Question: I've got a script that creates a great mobile friendly menu.
I'd like to position some text next to the toggle button.
Not sure where to start, I've tried to add the text before and after the nav tag. Struggling to figure out how to position the text inside the nav

'''
[JSFiddle Code][2]
'''
<URL>
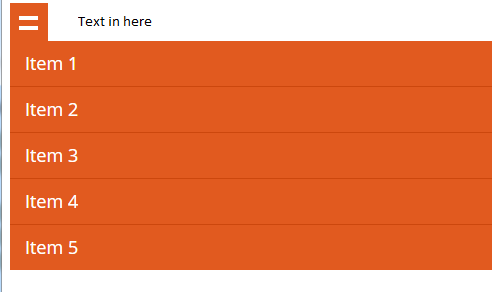
Answer: '''
<nav id="nav" role="navigation">
<a href="#nav" title="Show navigation">Show navigation</a>
<a href="#" title="Hide navigation">Hide navigation</a>
<ul class="clearfix">
<li><a href="http://www.google.co.uk" target="new">Item 1</a></li>
<li><a href="#">Item 2</a></li>
<li><a href="#">Item 3</a></li>
<li><a href="#">Item 4</a></li>
<li><a href="#">Item 5</a></li>
</ul>
<div class="text-style">
Text here
</div>
</nav>
'''
CSS
'''
.text-style {
position: absolute;
top: 7px;
left: 45px;
}
a {
text-decoration: none;
}
ul, li {
list-style: none;
margin: 0;
padding: 0;
}
#nav {
width: 60em; /* 1000 */
font-family: 'Open Sans', sans-serif;
font-weight: 400;
position: absolute;
top: 25%;
left: 50%;
margin-left: -30em; /* 30 480 */
}
#nav > a {
display: none;
}
#nav li {
position: relative;
}
#nav li a {
color: #fff;
display: block;
}
#nav li a:active {
background-color: #c00 !important;
}
#nav span:after {
width: 0;
height: 0;
border: 0.313em solid transparent; /* 5 */
border-bottom: none;
border-top-color: #efa585;
content: '';
vertical-align: middle;
display: inline-block;
position: relative;
right: -0.313em; /* 5 */
}
/* first level */
#nav > ul {
height: 3.75em; /* 60 */
background-color: #e15a1f;
}
#nav > ul > li {
width: 25%;
height: 100%;
float: left;
}
#nav > ul > li > a {
height: 100%;
font-size: 1.5em; /* 24 */
line-height: 2.5em; /* 60 (24) */
text-align: center;
}
#nav > ul > li:not( :last-child ) > a {
border-right: 1px solid #cc470d;
}
#nav > ul > li:hover > a, #nav > ul:not( :hover ) > li.active > a {
background-color: #cc470d;
}
/* second level */
#nav li ul {
background-color: #cc470d;
display: none;
position: absolute;
top: 100%;
}
#nav li:hover ul {
display: block;
left: 0;
right: 0;
}
#nav li:not( :first-child ):hover ul {
left: -1px;
}
#nav li ul a {
font-size: 1.25em; /* 20 */
border-top: 1px solid #e15a1f;
padding: 0.75em; /* 15 (20) */
}
#nav li ul li a:hover, #nav li ul:not( :hover ) li.active a {
background-color: #e15a1f;
}
@media only screen and ( max-width: 62.5em ) /* 1000 */ {
#nav {
width: 100%;
position: static;
margin: 0;
}
}
@media only screen and ( max-width: 40em ) /* 640 */ {
html {
font-size: 75%; /* 12 */
}
#nav {
position: relative;
top: auto;
left: auto;
}
#nav > a {
width: 3.125em; /* 50 */
height: 3.125em; /* 50 */
text-align: left;
text-indent: -9999px;
background-color: #e15a1f;
position: relative;
}
#nav > a:before, #nav > a:after {
position: absolute;
border: 2px solid #fff;
top: 35%;
left: 25%;
right: 25%;
content: '';
}
#nav > a:after {
top: 60%;
}
#nav:not( :target ) > a:first-of-type, #nav:target > a:last-of-type {
display: block;
}
/* first level */
#nav > ul {
height: auto;
display: none;
position: absolute;
left: 0;
right: 0;
}
#nav:target > ul {
display: block;
}
#nav > ul > li {
width: 100%;
float: none;
}
#nav > ul > li > a {
height: auto;
text-align: left;
padding: 0 0.833em; /* 20 (24) */
}
#nav > ul > li:not( :last-child ) > a {
border-right: none;
border-bottom: 1px solid #cc470d;
}
/* second level */
#nav li ul {
position: static;
padding: 1.25em; /* 20 */
padding-top: 0;
}
'''